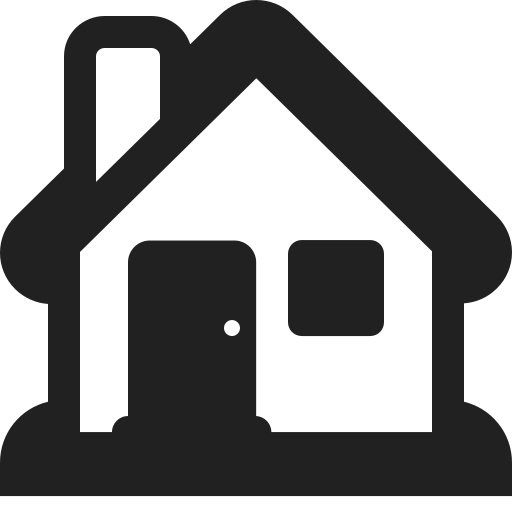
house high contrast